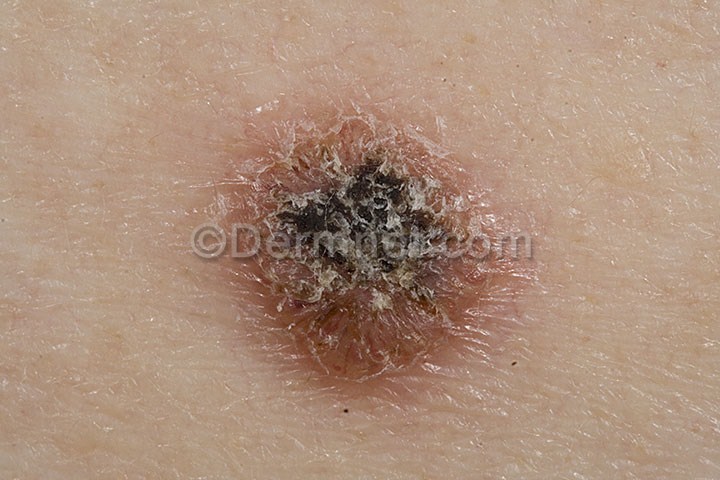
Disease: Seborrheic Keratoses and other Benign Tumors